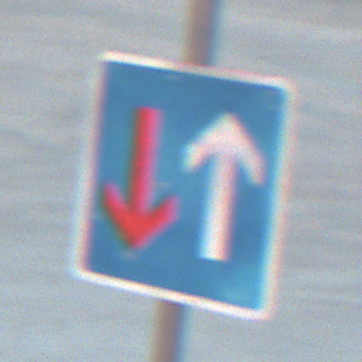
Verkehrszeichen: VorrangVorGegenverkehr
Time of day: SunriseSunset
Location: Outdoor (Beach)
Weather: PartlyCloudy
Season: NotSpecified
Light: Natural